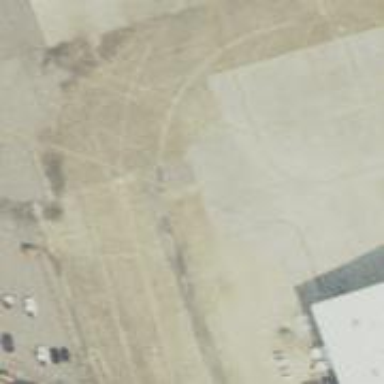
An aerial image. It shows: View of taxiway at the airport.